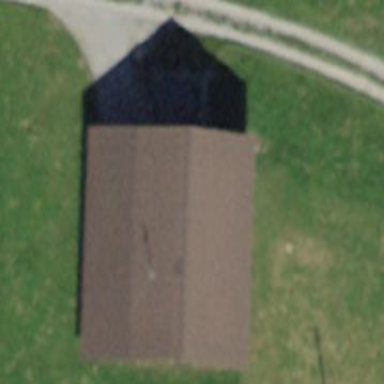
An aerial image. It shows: Rural barn.